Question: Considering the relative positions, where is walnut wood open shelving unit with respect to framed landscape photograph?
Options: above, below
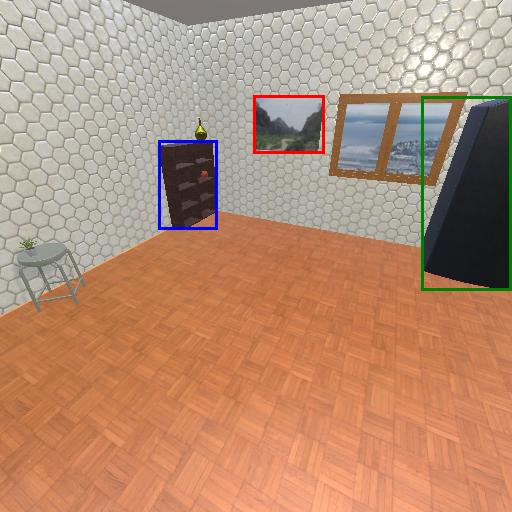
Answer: above